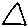
Label: triangle